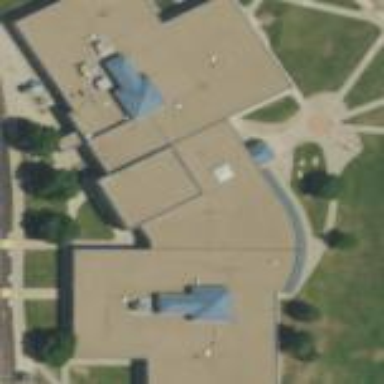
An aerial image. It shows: School building.